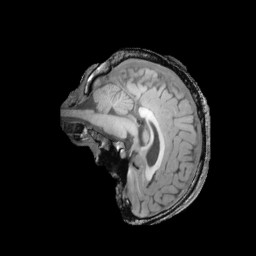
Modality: T1w
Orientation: sagittal
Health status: ill
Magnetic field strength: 3 T